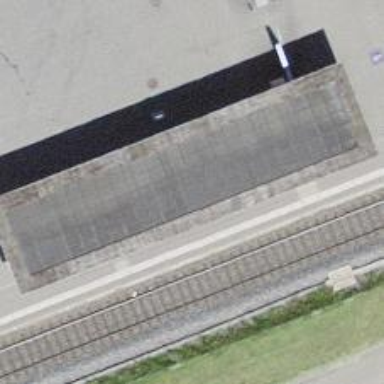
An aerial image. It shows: Railway station.